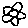
Label: flower